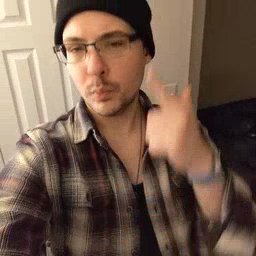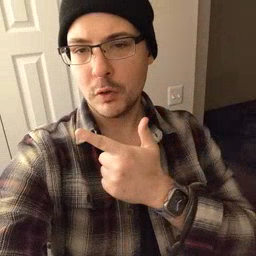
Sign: brother